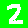
Digit: 2